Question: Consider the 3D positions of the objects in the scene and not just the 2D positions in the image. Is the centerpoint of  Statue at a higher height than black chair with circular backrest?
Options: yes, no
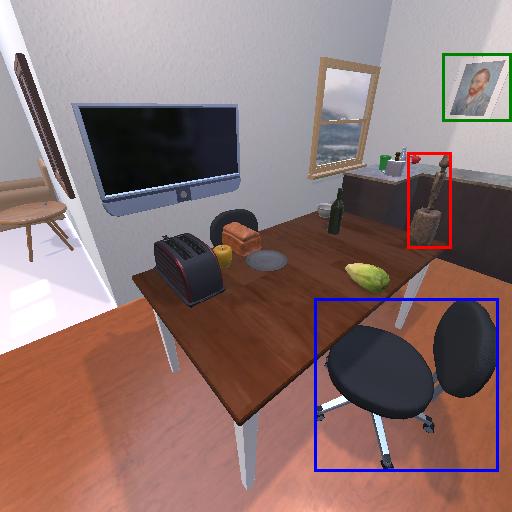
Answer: yes